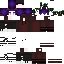
A female human skin with dark skin, wearing brown helmet dressed in a purple hoodie and black pants, featuring a closed mouth.